Question: For my application I am creating a script editor. At the moment I have the line numbers displaying in a JPanel containing represented by JLabels. However, when I add new 'JLabels' to represent new line numbers, the 'JLabels' appear on the center of the panel, even when I set the 'JLabel's' 'setVerticalAlignment' and 'setVerticalTextPosition'. I want it so that the labels would appear underneath each other.
The JPanel class constructor which holds all the JLabels:
'''
public LineNumberPanel() {
setPreferredSize(new Dimension(width, height));
setLayout(new GridLayout(0, 1));
//setup the label
label = new JLabel(String.valueOf(lineCount));
label.setFont(new Font(Font.SANS_SERIF, Font.PLAIN, 15));
//setup the label alignment
label.setVerticalAlignment(JLabel.TOP);
label.setHorizontalAlignment(JLabel.CENTER);
label.setVerticalTextPosition(JLabel.TOP);
setAlignmentY(TOP_ALIGNMENT);
add(label);
}
'''
The method which is used to add JLabels to the JPanel:
'''
public void increaseLineNumber() {
lineCount++;
JLabel tempLabel = new JLabel(String.valueOf(lineCount));
tempLabel.setFont(new Font(Font.SANS_SERIF, Font.PLAIN, 15));
tempLabel.setVerticalAlignment(JLabel.TOP);
tempLabel.setHorizontalAlignment(JLabel.CENTER);
tempLabel.setVerticalTextPosition(JLabel.TOP);
revalidate();
this.add(tempLabel);
}
'''
What the it currently looks like when adding new JLabels:

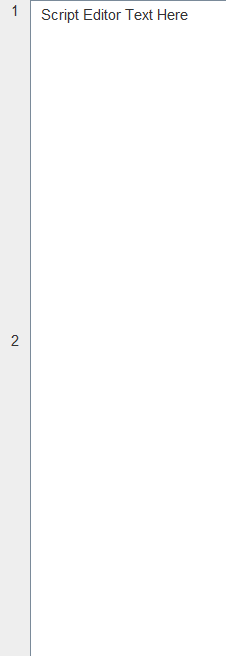
Answer: Don't use a 'GridLayout'. It will stretch your components. If you use a 'BoxLayout' it won't
A convenience class for 'BoxLayout' is 'Box'. You can do
'''
Box box = Box.createVerticalBox();
add(box);
'''
Then just add the labels to the 'box'
'''
box.add(label);
'''

'''
import java.awt.*;
import javax.swing.*;
import javax.swing.border.BevelBorder;
public class BoxLabels {
public static void main(String[] args) {
SwingUtilities.invokeLater(new Runnable(){
public void run() {
Box box = Box.createVerticalBox();
Font font = new Font("monospaced", Font.PLAIN, 11);
JPanel sideBar = new JPanel();
sideBar.setBackground(Color.BLACK);
sideBar.setBorder(BorderFactory.createBevelBorder(BevelBorder.LOWERED));
sideBar.add(box);
JTextArea text = new JTextArea(15, 50);
text.setMargin(new Insets(5, 5, 5, 5));
text.setBackground(Color.darkGray);
text.setForeground(Color.white);
text.setFont(font);
int count = 1;
for (int i = 0; i < 10; i++) {
JLabel label = new JLabel(String.valueOf(count));
label.setFont(font);
label.setForeground(Color.GREEN);
box.add(label);
count++;
}
JPanel panel = new JPanel(new BorderLayout());
panel.add(text);
panel.add(sideBar, BorderLayout.WEST);
JOptionPane.showMessageDialog(null, panel);
}
});
}
}
'''
---
See more <URL>